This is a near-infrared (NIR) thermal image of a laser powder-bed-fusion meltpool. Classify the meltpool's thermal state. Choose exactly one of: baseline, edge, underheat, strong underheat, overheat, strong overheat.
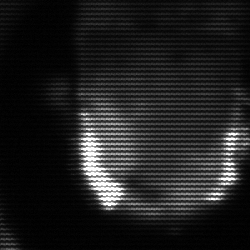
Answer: baseline